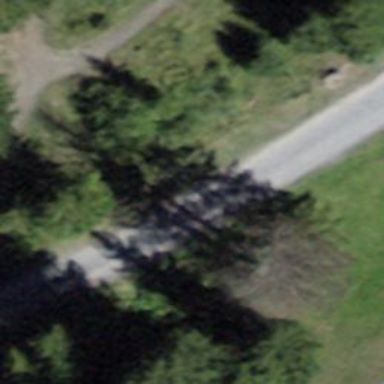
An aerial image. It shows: Downhill track with fine gravel surface of grade 2 quality.